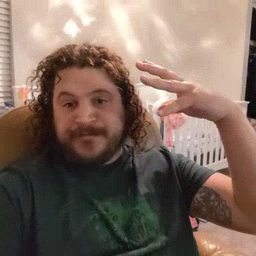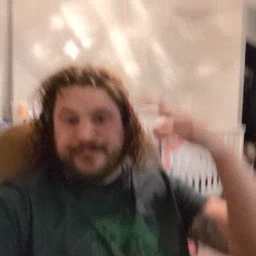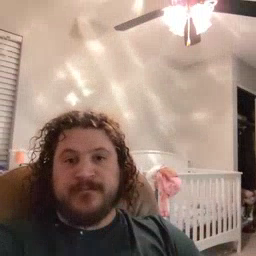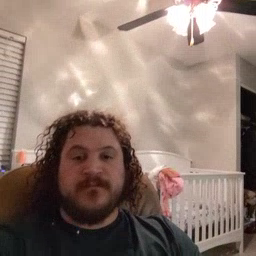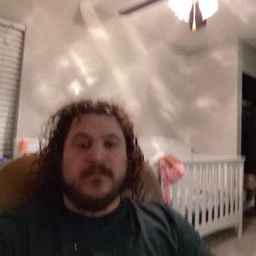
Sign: sun